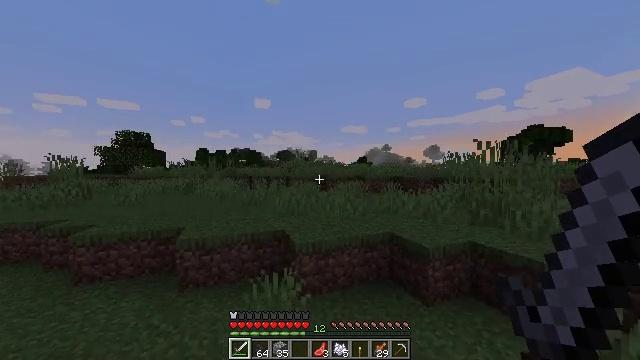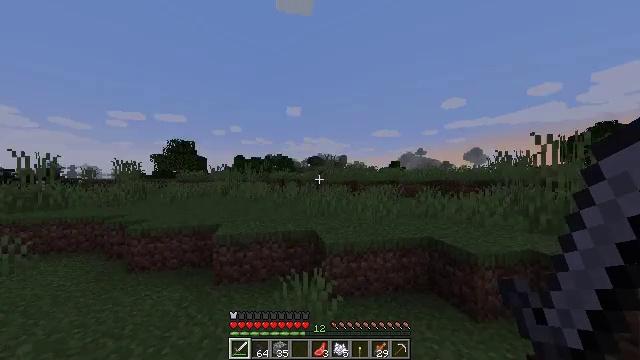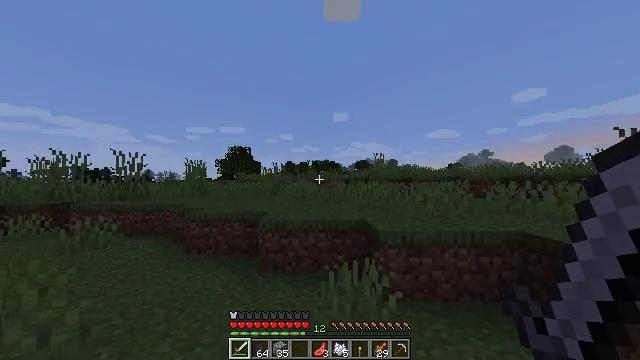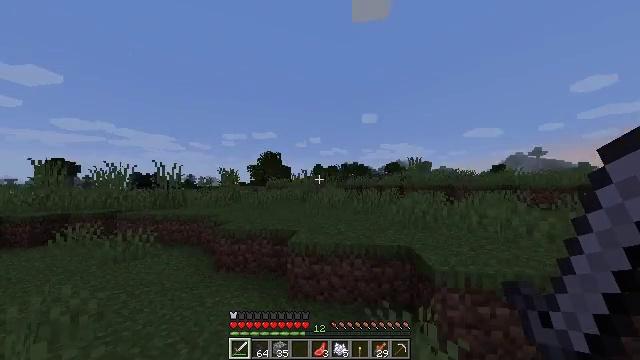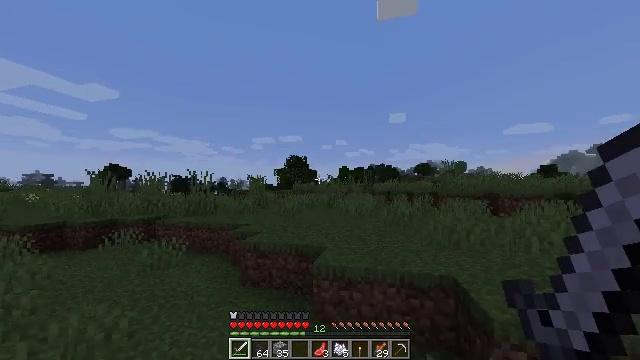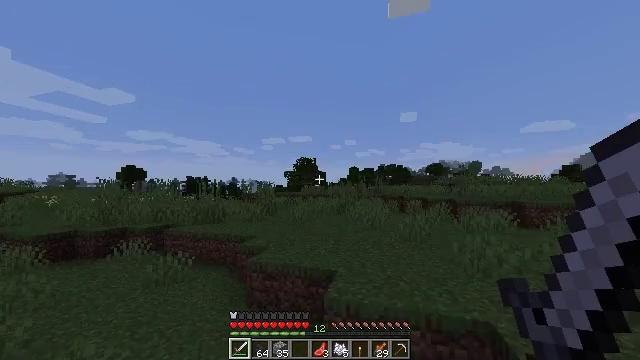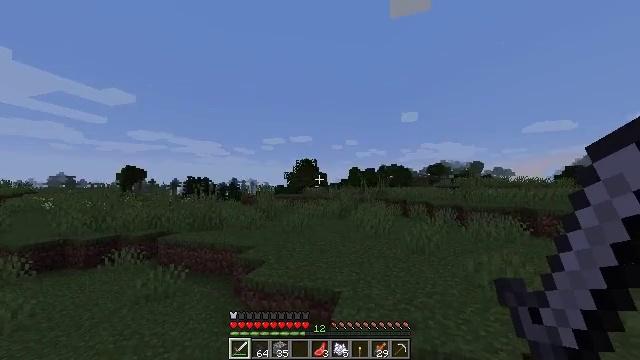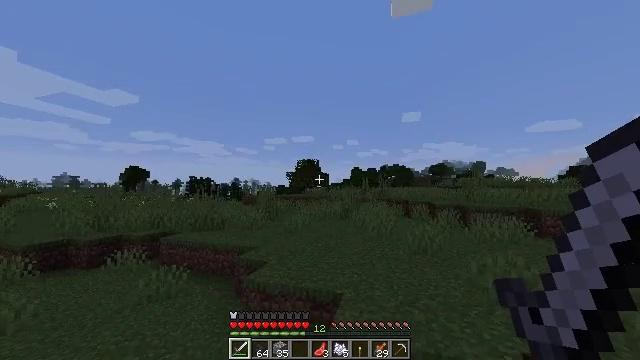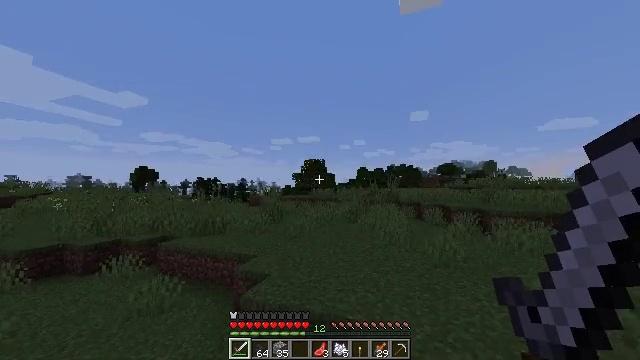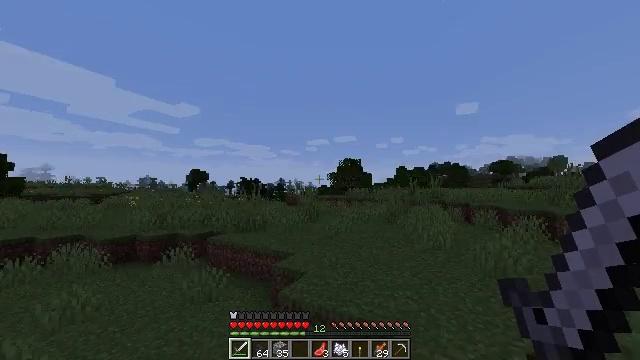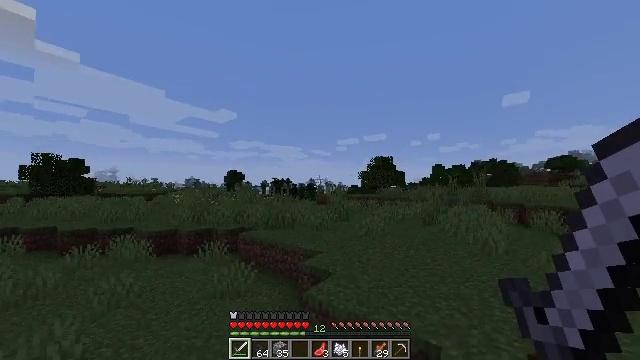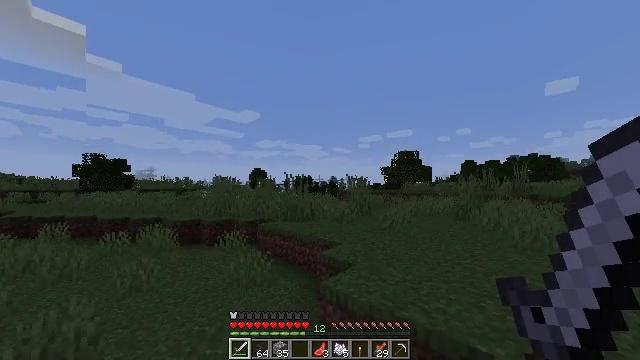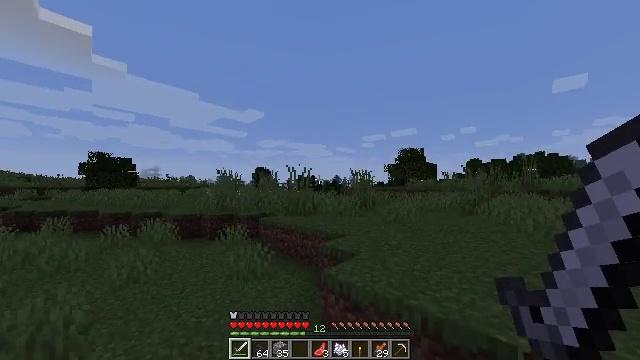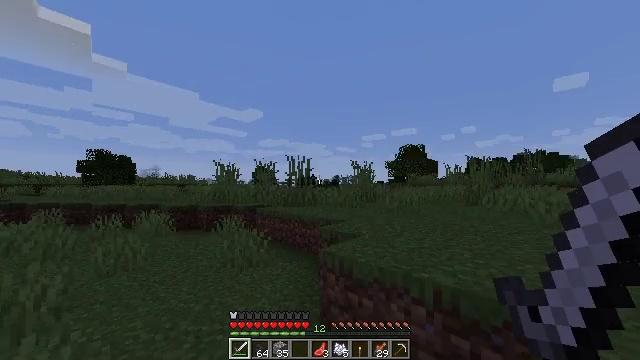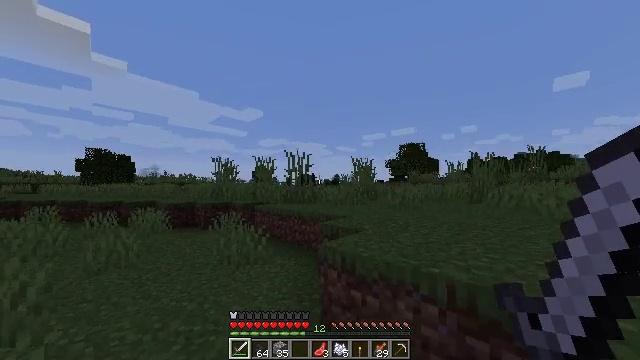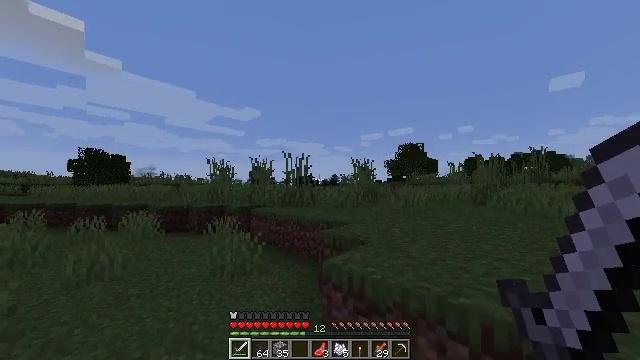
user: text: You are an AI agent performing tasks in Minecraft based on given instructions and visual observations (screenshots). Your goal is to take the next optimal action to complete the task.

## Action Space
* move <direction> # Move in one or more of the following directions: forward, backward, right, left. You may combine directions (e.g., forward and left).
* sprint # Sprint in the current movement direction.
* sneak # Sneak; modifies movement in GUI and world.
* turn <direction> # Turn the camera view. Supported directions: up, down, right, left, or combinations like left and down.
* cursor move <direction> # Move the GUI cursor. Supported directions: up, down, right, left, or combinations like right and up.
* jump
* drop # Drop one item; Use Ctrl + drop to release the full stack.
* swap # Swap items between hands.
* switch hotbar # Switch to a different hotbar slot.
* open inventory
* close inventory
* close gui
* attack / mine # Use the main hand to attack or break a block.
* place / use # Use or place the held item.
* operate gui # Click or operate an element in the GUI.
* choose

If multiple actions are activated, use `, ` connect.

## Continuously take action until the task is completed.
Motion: motion action
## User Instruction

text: Open the furnace and cook salmon.
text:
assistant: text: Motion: move forward and move left, turn left and up, jump
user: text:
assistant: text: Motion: move forward and move left, turn left and up, jump
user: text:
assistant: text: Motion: move forward and move left, turn left, jump
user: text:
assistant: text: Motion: move forward and move left, turn left, jump
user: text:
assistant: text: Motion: move forward and move left, turn left, jump
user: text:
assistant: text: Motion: move forward, jump
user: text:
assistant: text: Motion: move forward, jump
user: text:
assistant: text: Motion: move forward, turn left, jump
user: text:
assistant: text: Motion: move forward, turn left, jump
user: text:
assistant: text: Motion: move forward and move left, turn left, jump
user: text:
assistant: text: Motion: move forward and move left, turn left, jump
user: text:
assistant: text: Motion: move forward and move left, jump
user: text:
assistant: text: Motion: move forward and move left, jump
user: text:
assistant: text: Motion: move forward and move left, jump
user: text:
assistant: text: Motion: move forward and move left, jump
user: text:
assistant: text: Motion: move forward and move left, turn right, jump
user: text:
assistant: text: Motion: move forward and move left, turn right, jump
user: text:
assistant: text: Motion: move forward, turn right, jump
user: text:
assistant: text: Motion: move forward, turn right, jump
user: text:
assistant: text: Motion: move forward, turn right, jump
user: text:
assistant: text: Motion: move forward, turn right, jump
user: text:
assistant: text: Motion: move forward, turn right, jump
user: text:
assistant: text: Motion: move forward, turn right, jump
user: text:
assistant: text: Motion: move forward, turn right, jump
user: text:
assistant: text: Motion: move forward, turn right, jump
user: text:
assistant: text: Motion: move forward, jump
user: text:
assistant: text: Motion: move forward, jump
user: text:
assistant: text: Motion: move forward, jump
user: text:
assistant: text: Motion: move forward, jump
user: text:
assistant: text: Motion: move forward, jump